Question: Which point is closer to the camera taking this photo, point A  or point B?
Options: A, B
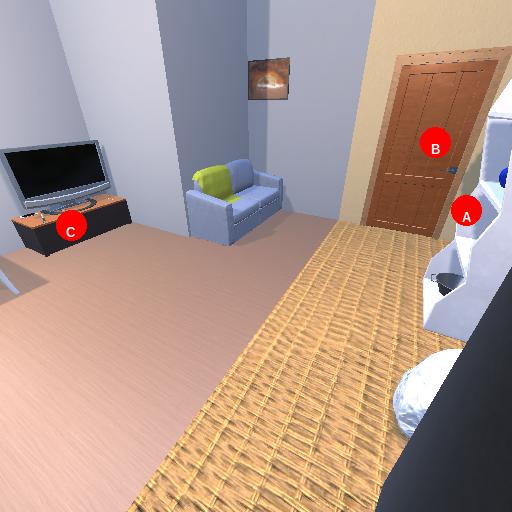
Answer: A